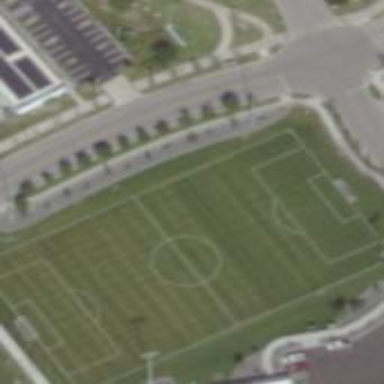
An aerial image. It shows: Soccer pitch for leisureland activities.